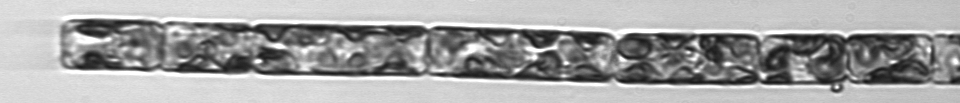
Label: Guinardia_delicatula